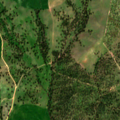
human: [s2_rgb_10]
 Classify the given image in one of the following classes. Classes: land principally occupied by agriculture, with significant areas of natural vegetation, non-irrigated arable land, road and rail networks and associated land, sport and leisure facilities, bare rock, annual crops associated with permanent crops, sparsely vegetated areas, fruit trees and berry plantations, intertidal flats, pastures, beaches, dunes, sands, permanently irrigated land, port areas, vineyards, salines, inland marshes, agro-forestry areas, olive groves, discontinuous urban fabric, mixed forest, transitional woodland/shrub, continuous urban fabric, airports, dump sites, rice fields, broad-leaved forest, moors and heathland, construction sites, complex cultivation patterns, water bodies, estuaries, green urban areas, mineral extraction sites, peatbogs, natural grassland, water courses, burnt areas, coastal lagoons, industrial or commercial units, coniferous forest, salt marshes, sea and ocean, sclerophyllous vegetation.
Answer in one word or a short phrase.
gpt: permanently irrigated land, agro-forestry areas, transitional woodland/shrub